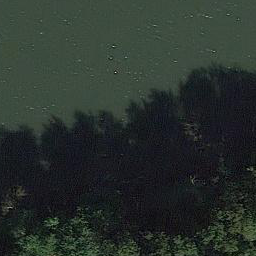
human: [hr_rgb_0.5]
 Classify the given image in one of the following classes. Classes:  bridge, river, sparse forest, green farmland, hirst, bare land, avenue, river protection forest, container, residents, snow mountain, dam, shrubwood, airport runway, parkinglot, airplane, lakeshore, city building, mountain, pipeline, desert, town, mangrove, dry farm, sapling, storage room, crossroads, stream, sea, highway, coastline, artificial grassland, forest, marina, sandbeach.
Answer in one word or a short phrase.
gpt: river protection forest